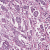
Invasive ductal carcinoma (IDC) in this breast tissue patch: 1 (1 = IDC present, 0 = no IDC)